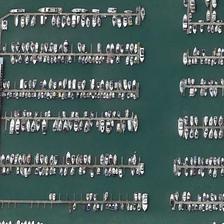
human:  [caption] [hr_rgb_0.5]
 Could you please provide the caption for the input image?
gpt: many boats are orderly in six lines in a large port .

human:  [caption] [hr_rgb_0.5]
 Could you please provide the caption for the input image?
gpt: many boats are orderly in six lines in a large port .

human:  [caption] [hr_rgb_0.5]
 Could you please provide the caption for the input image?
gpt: many boats are orderly in six lines in a large port .

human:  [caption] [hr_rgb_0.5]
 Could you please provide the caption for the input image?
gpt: many boats are orderly in six lines in a large port .

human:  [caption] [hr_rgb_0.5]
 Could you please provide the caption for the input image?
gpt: many boats are orderly in six lines in a large port .